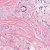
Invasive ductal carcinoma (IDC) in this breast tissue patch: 0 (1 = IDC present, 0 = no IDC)